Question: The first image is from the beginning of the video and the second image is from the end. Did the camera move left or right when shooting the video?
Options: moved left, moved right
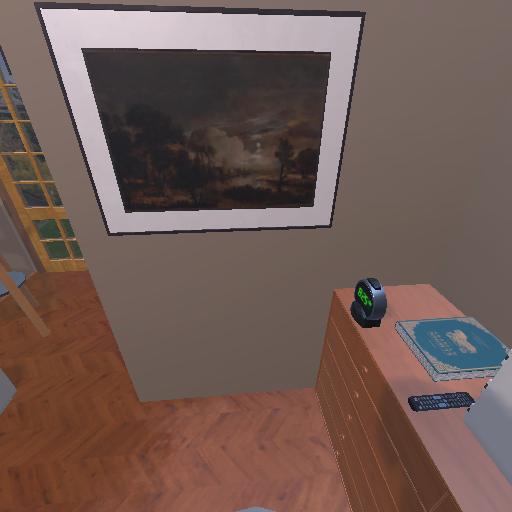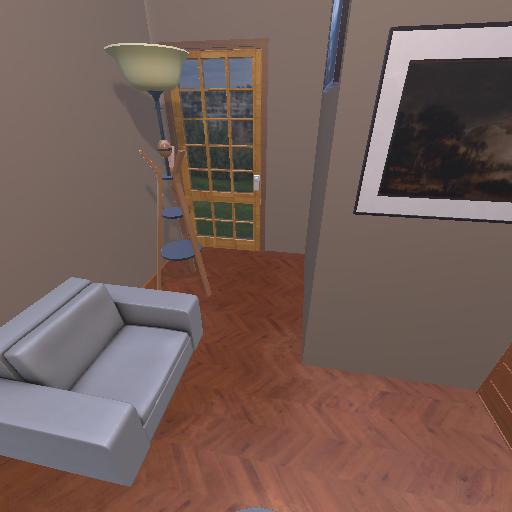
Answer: moved left